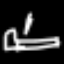
Label: bed